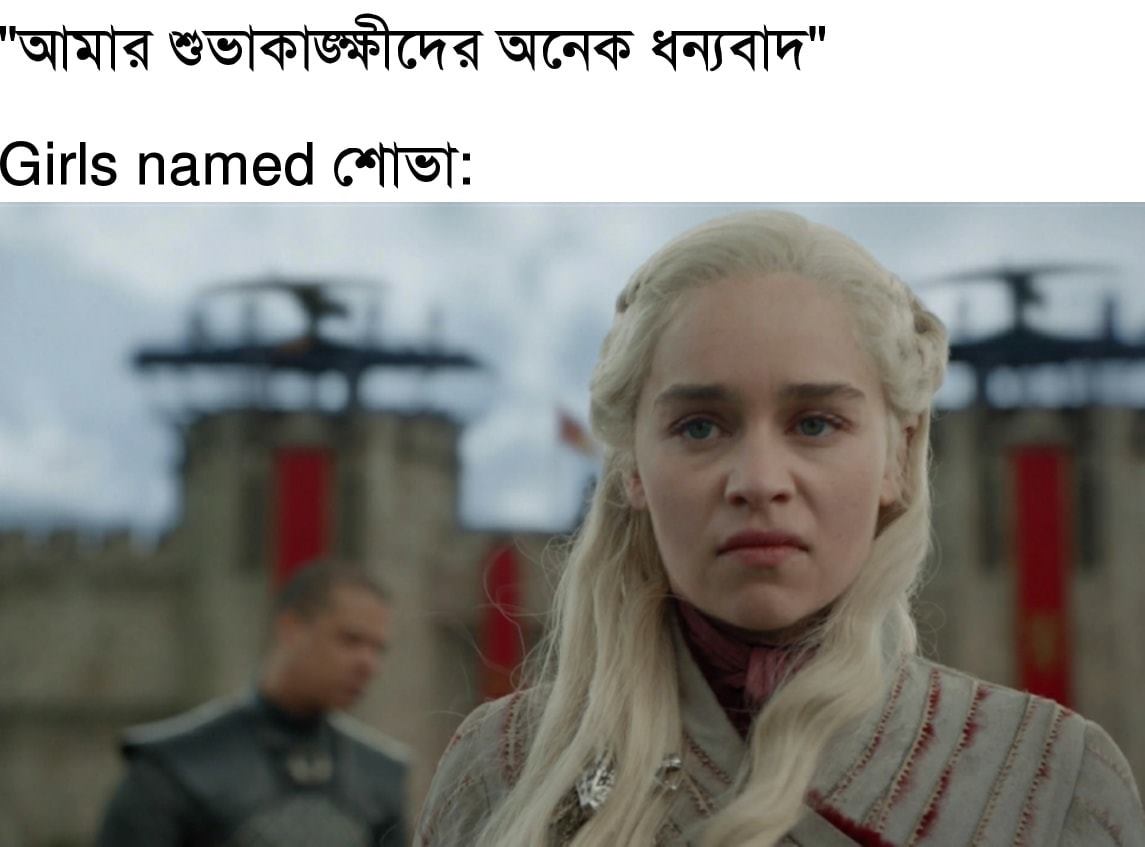
Caption: "আমার শুভাকাঙ্খীদের অনেক ধন্যবাদ "   Girls named শোভা :
Label: non-hate